Question: im using library Emadadly\LaravelUuid\Uuids;
Im using laravel v.8
in documentation <URL>, we can get/query data using 'uuid'. but i got this error.

My code
'''
$periode = Periode::uuid($input['periode_uuid']);
'''
My Model
'''
use Illuminate\Database\Eloquent\Model;
use Emadadly\LaravelUuid\Uuids;
class Periode extends Model
{
use Uuids;
protected $table = 'periodes';
public $timestamps = true;
protected $fillable = array('uuid', 'program', 'tanggal', 'bulan', 'bulan_angka', 'triwulan', 'lainnya', 'tahun', 'aktif', 'soft_delete', 'created_at', 'updated_at', 'tahap', 'waktu_usulan_mulai', 'waktu_usulan_berakhir', 'waktu_laporan_mulai', 'waktu_laporan_berakhir', 'semester', 'biaya');
}
'''
Any solution?
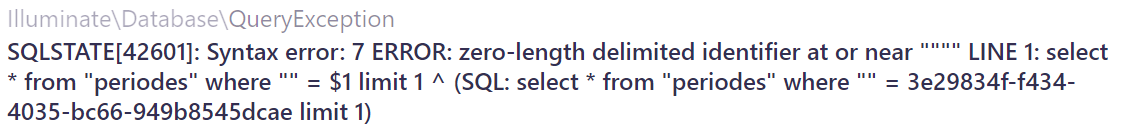
Answer: From the error message, the "uuid" column is missing in the WHERE clause. Try setting the default column manually in the config/uuid.php as the documentation suggests.
'''
default_uuid_column="uuid";
'''